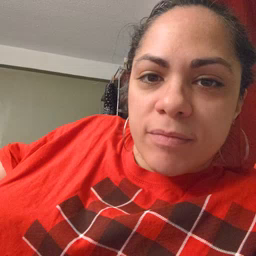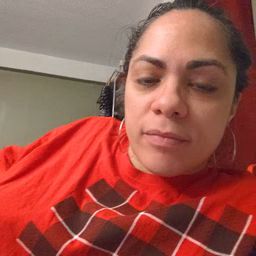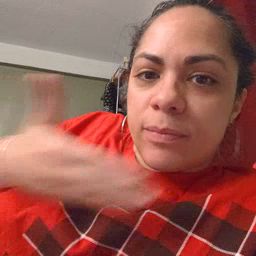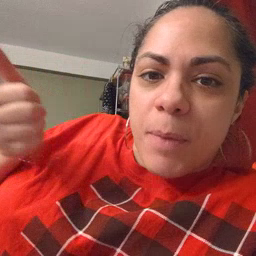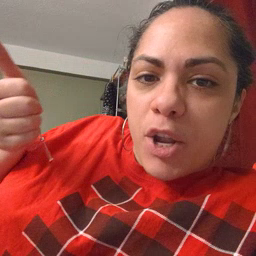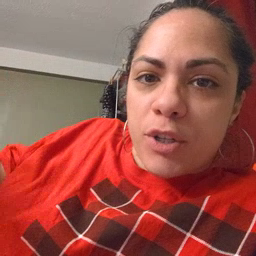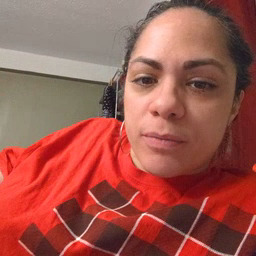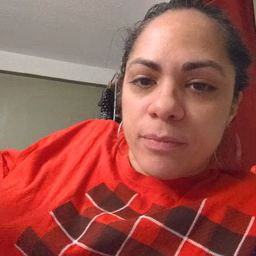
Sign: better